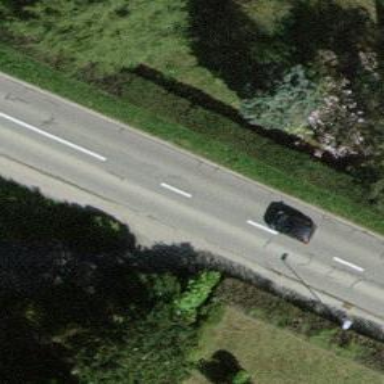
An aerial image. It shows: Tertiary road.